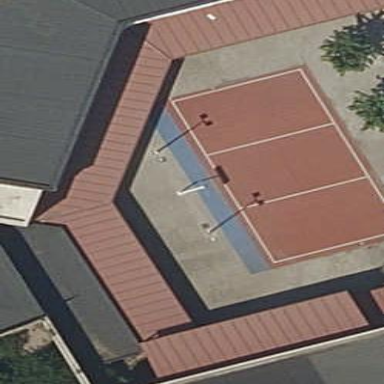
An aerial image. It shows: Volleyball pitch for leisure and sports.